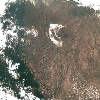
Label: land